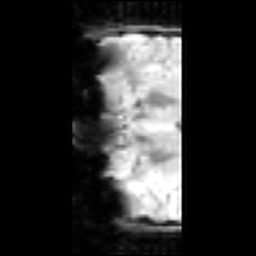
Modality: inplaneT2
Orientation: coronal
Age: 19
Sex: female